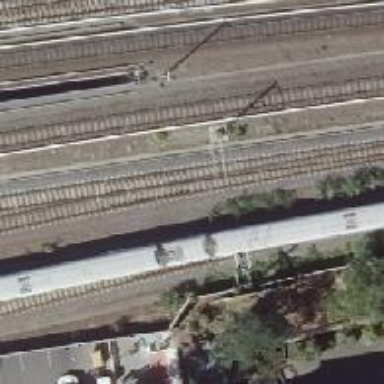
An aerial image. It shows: Railway with electrified contact lines running along embankment.